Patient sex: F
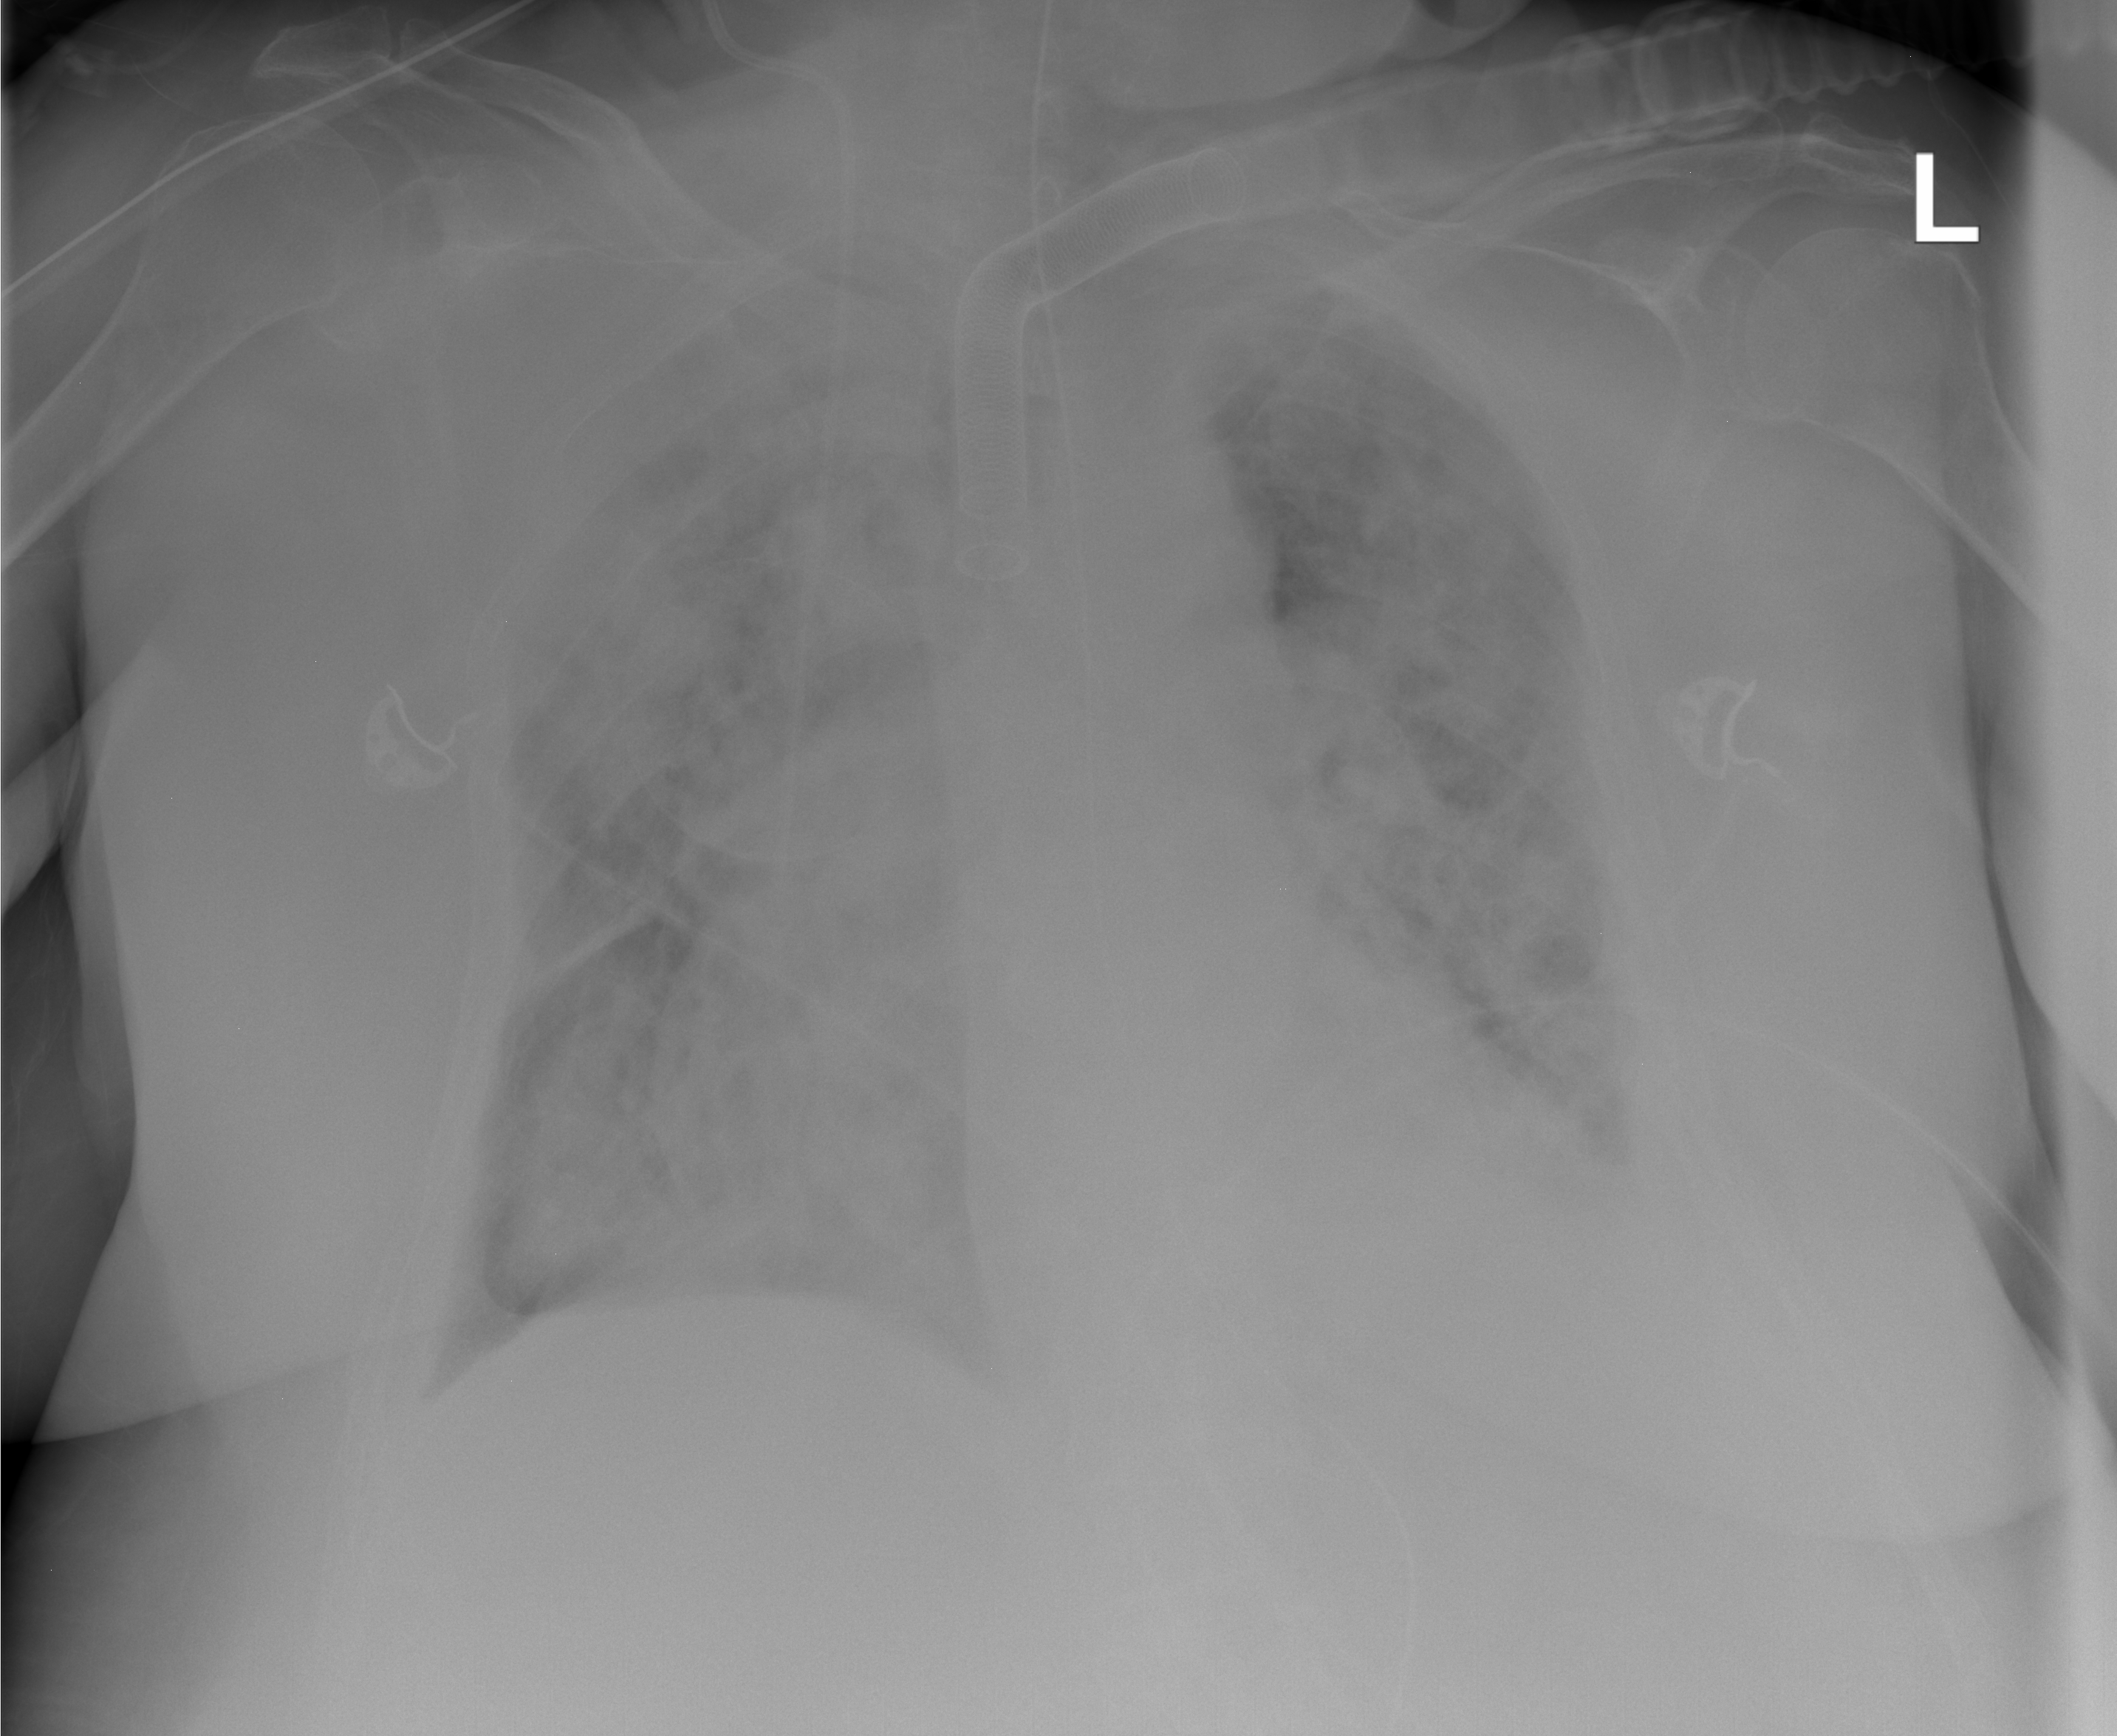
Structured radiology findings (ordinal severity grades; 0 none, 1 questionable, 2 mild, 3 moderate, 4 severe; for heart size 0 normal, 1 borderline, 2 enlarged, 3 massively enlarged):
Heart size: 2
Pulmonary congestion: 2
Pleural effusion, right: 1
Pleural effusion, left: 2
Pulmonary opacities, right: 3
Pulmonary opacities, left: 3
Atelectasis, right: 4
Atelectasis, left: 4